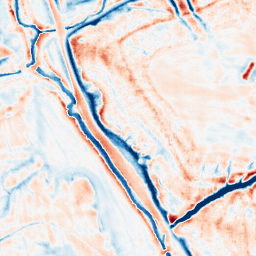
Category: edge_preserving
Decomposition family: bilateral
Decomposition parameters: d: 21
sigma_color: 25
sigma_space: 25
Upsampling method: sinc_blackman
Upsampling parameters: scale: 8
kernel_size: 16
Upsampling scale: 8